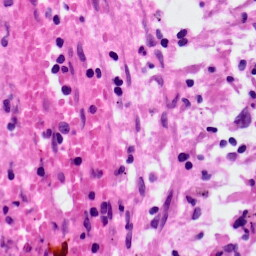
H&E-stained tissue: Lung